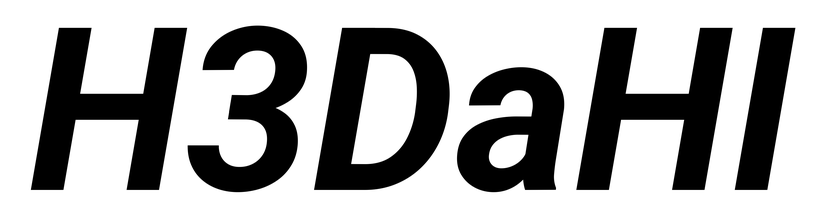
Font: Roboto-Italic_Bold_Italic